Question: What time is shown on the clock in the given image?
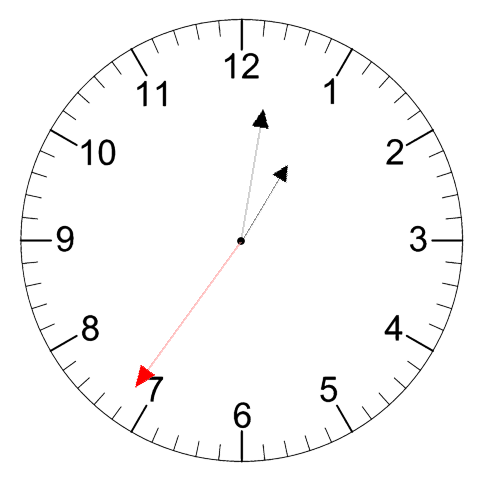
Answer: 01:01:36